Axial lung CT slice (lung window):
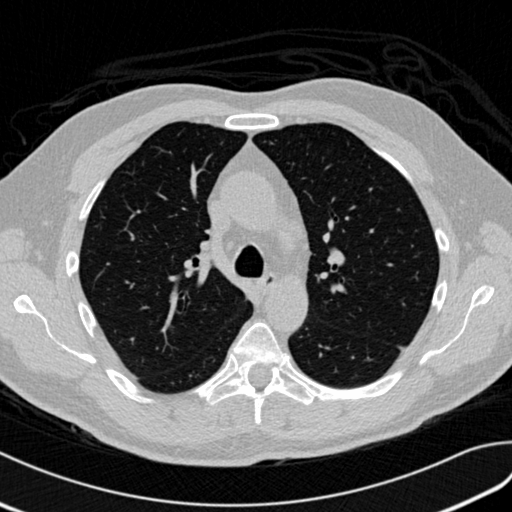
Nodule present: no